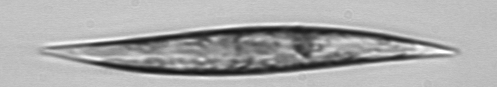
Label: Pleurosigma